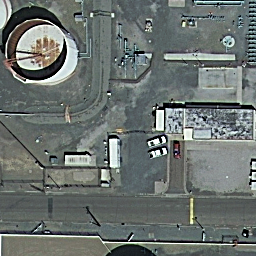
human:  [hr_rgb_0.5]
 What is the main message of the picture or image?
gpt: storage tanks